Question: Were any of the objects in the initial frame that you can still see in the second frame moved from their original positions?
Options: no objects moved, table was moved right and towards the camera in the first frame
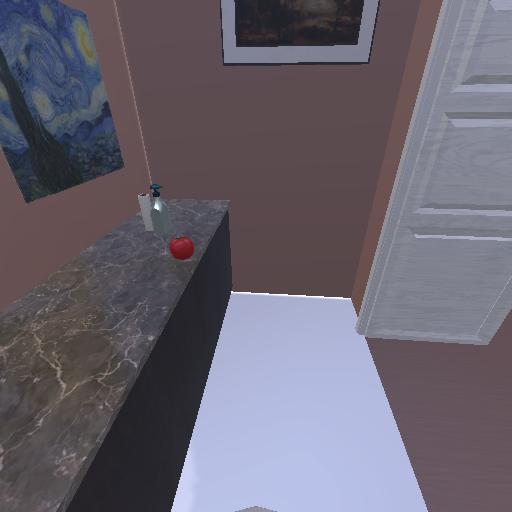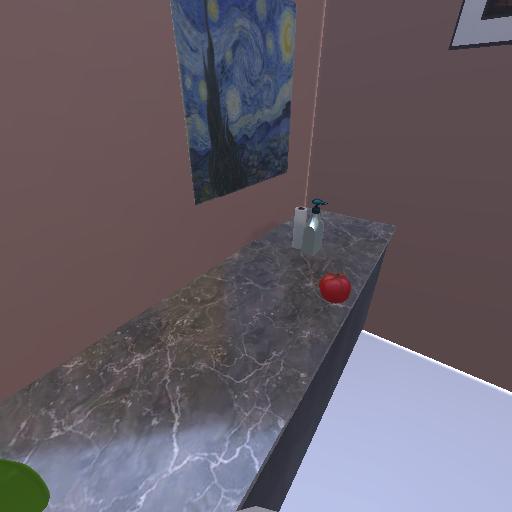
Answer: no objects moved